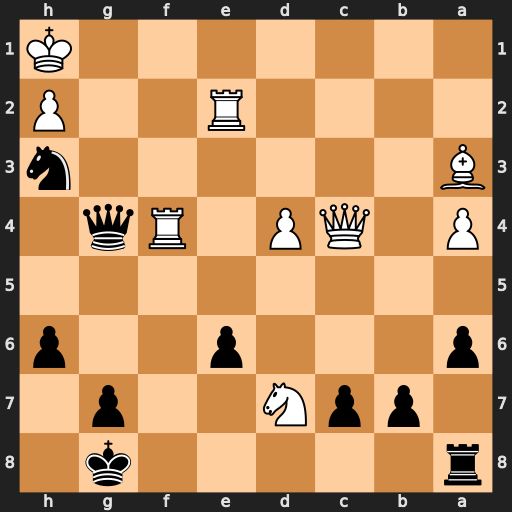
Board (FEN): r5k1/1ppN2p1/p3p2p/8/P1QP1Rq1/B6n/4R2P/7K
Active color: b
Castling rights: -
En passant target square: -
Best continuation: Qg1#